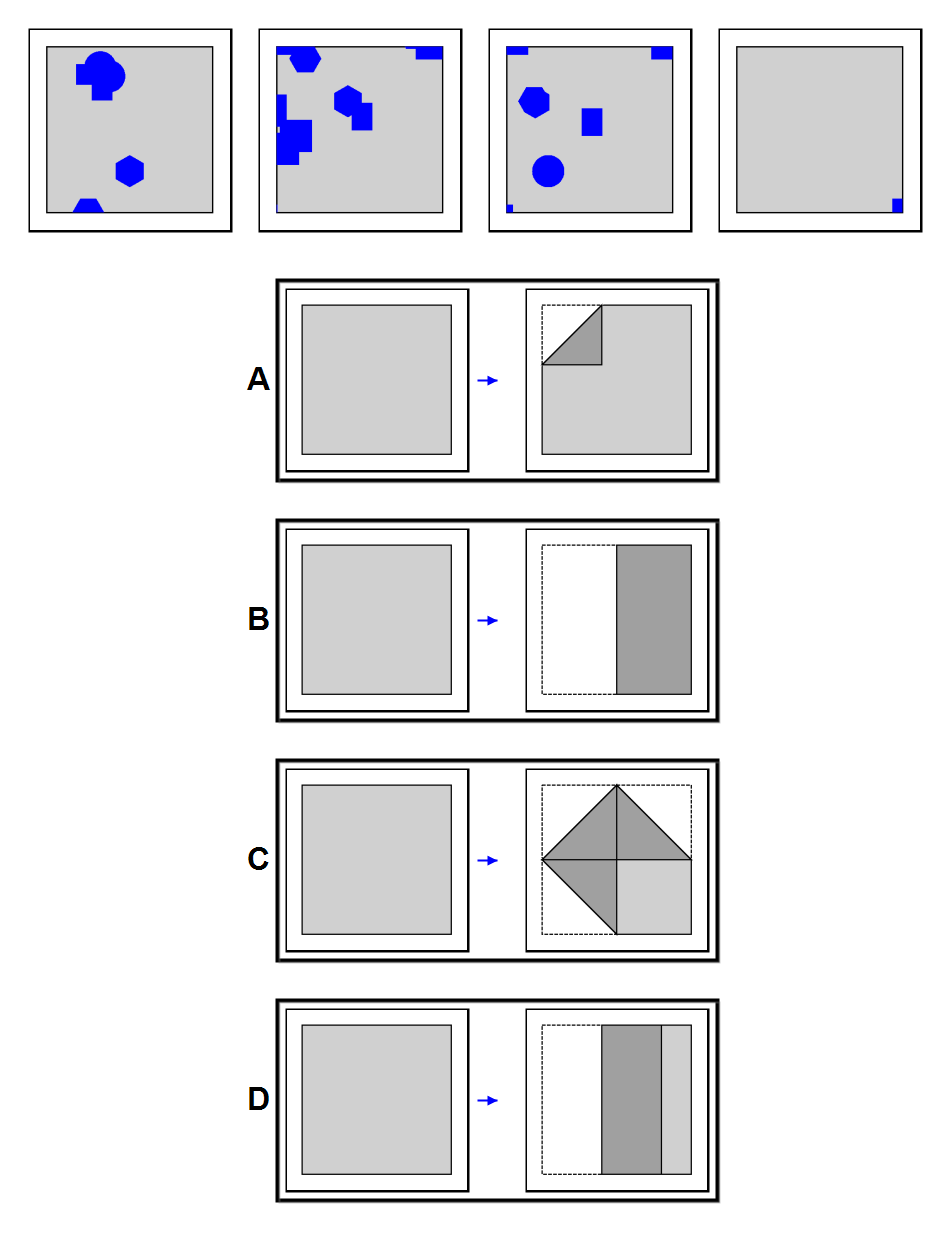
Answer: C